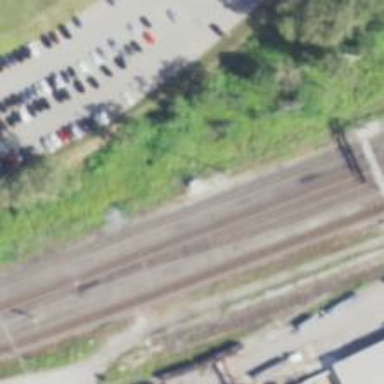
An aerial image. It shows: Railway spur junction.